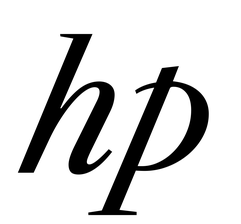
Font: LibreCaslonText-Italic_Italic